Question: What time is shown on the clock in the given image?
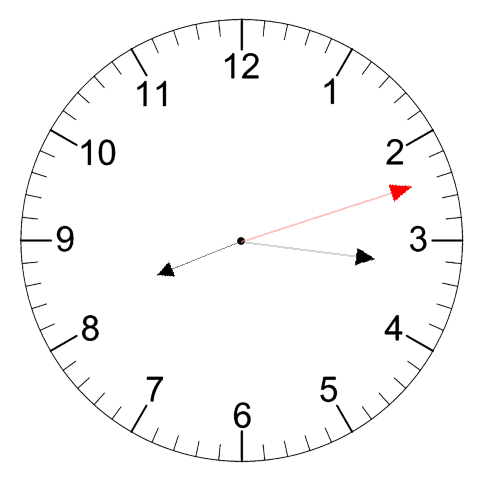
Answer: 08:16:12